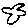
Label: bird